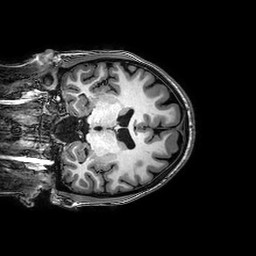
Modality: T1w
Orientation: coronal
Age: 21
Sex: female
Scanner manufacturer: philips
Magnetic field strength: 3 T
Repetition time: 0.008145 s
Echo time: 0.00374 s